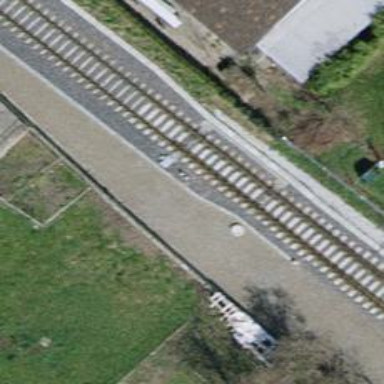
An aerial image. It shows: Railway switch.